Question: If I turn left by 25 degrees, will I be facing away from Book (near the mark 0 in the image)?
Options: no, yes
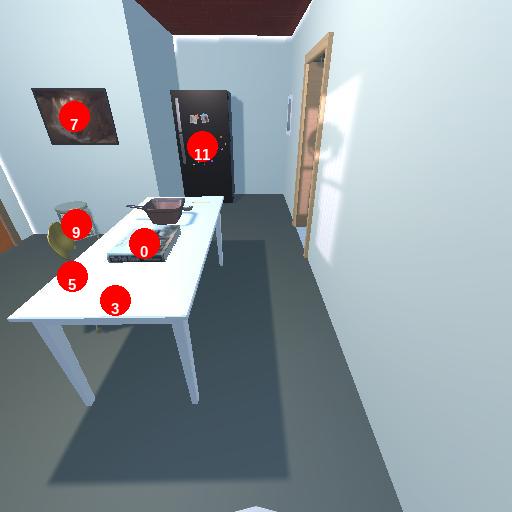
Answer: no